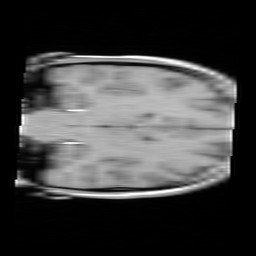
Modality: FLASH
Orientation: coronal
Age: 19
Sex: female
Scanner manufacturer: siemens
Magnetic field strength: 3 T
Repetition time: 0.245 s
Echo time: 0.0026 s